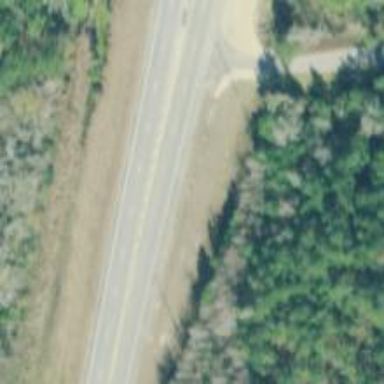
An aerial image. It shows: Primary highway.